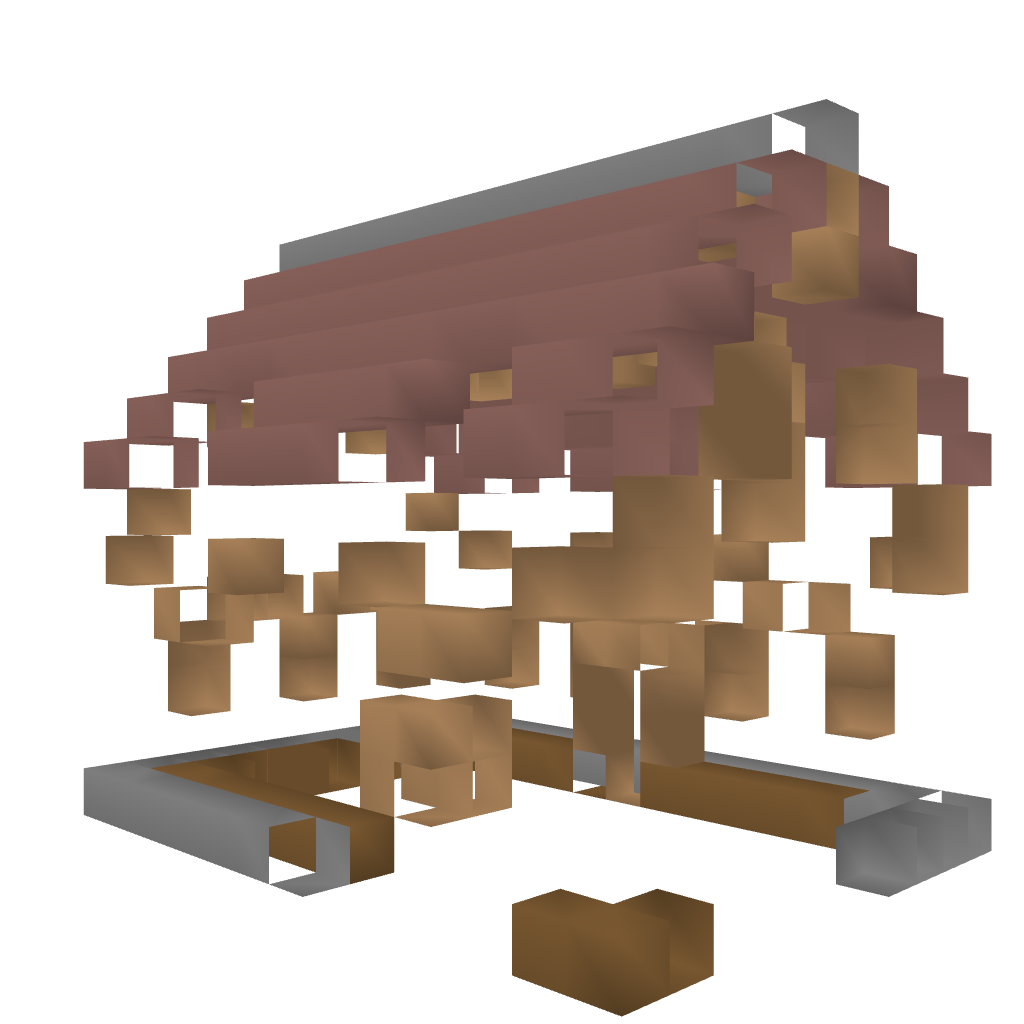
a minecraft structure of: house1 bad low quality